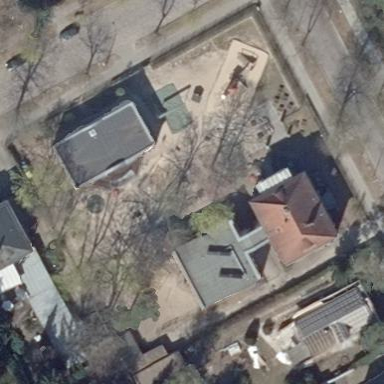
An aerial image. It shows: Kindergarten.